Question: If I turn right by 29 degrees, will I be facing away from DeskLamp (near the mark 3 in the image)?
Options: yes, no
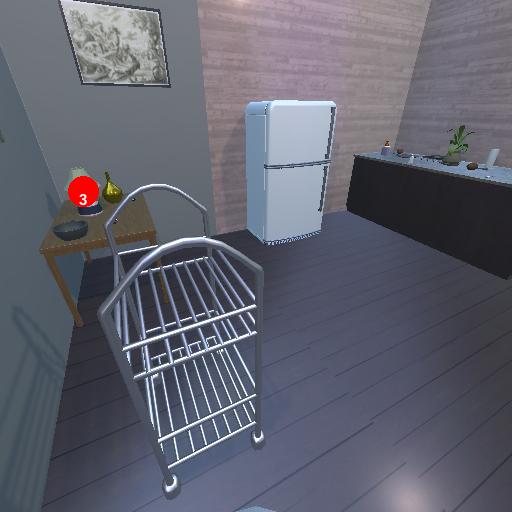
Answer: yes